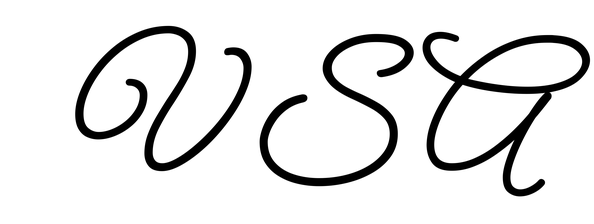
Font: MeowScript-Regular